Aerial crown-view tile of a tropical tree (Barro Colorado Island, Panama), acquired 20241216:
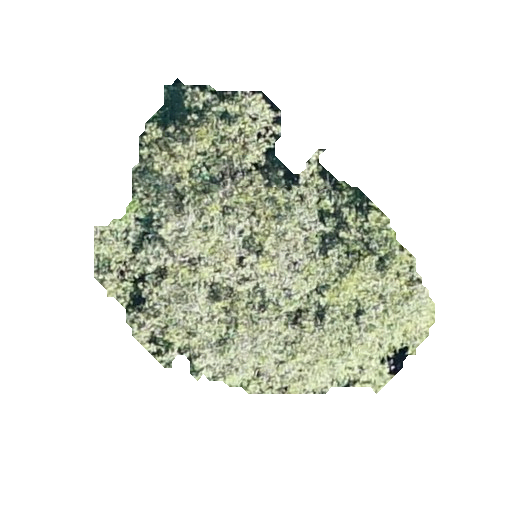
Species: Apeiba membranacea
GBIF accepted scientific name: Apeiba membranacea
Crown area: 100.961 m²